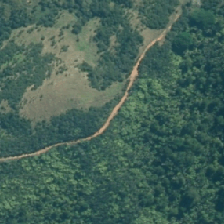
Land cover: indigenous_forest